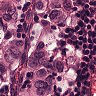
Metastatic tissue present: yes